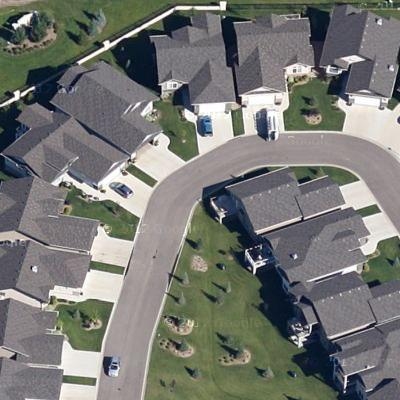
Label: fResident